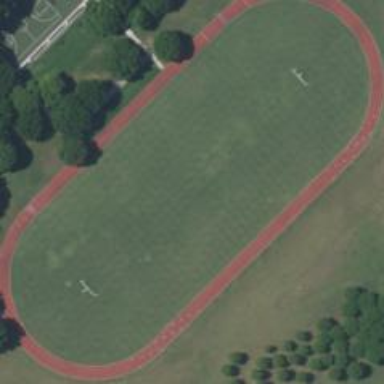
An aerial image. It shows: Track in leisure land.